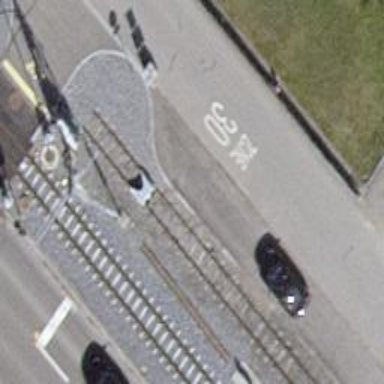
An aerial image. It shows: Railway buffer stop.